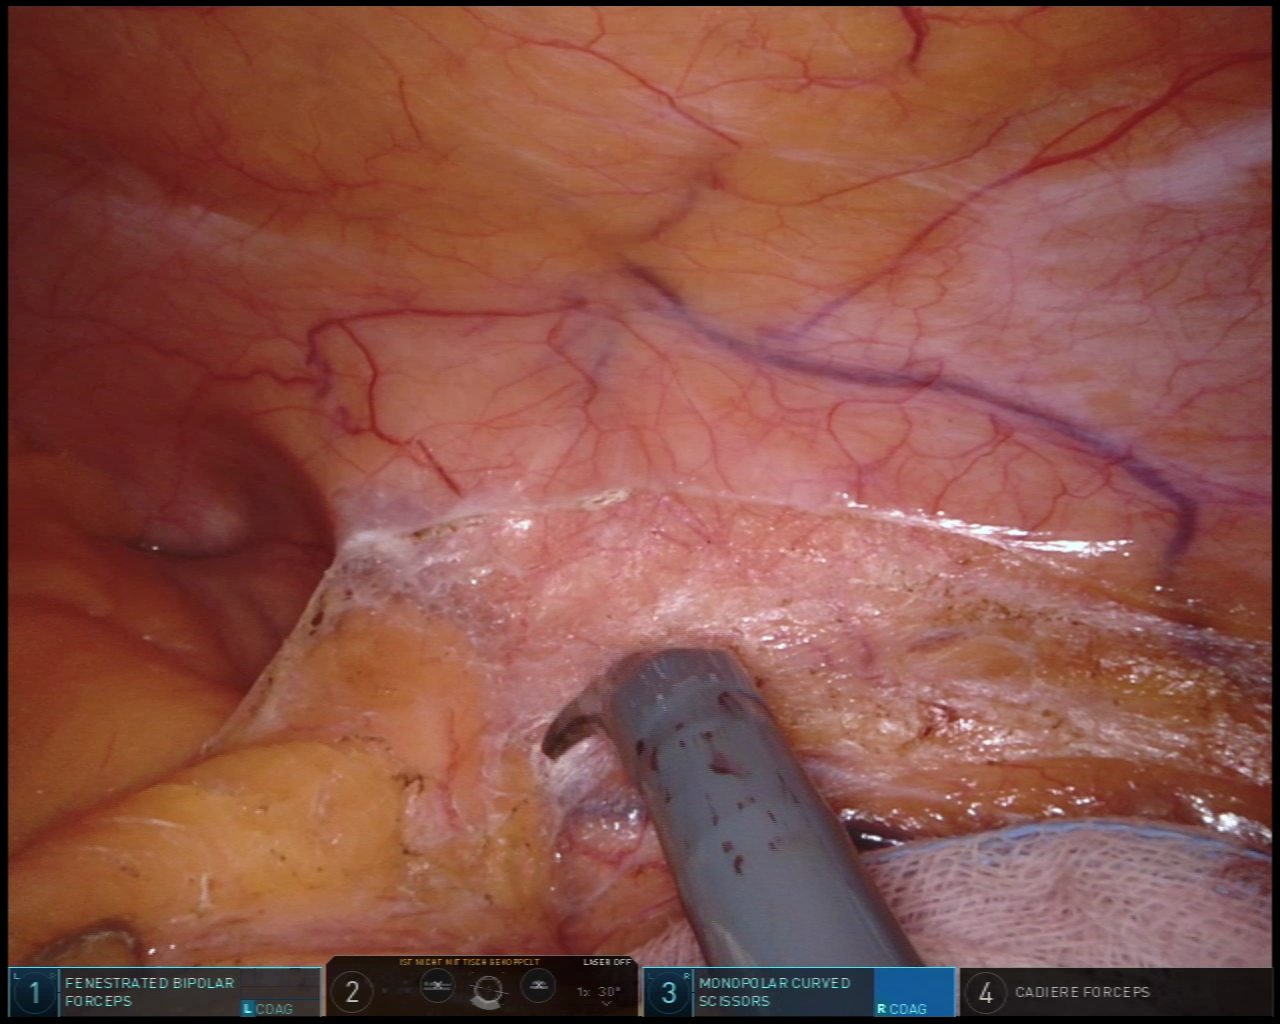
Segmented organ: abdominal_wall
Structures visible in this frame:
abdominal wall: yes
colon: no
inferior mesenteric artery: no
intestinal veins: no
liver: no
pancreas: no
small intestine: no
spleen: no
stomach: no
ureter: no
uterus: no
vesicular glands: no